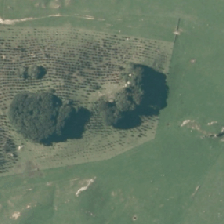
Land cover: broadleaved_indigenous_hardwood